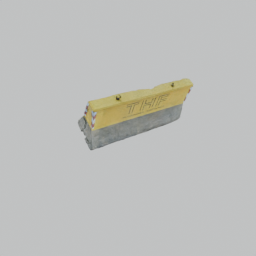
Label: architecture